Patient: sex M, age 64
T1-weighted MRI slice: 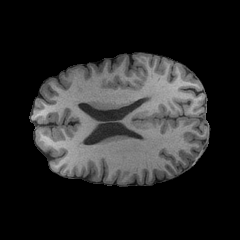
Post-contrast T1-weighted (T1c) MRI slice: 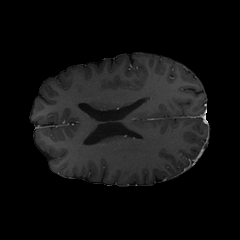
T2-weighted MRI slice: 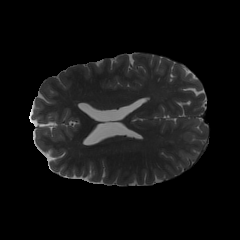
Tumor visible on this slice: no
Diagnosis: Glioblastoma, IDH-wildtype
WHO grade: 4